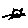
Label: cat